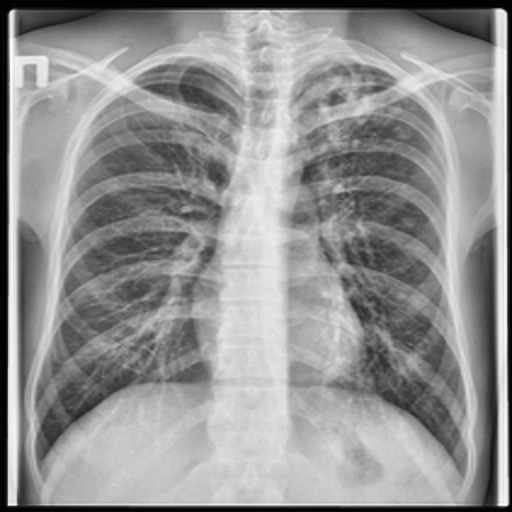
Finding: TUBERCULOSIS